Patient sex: M
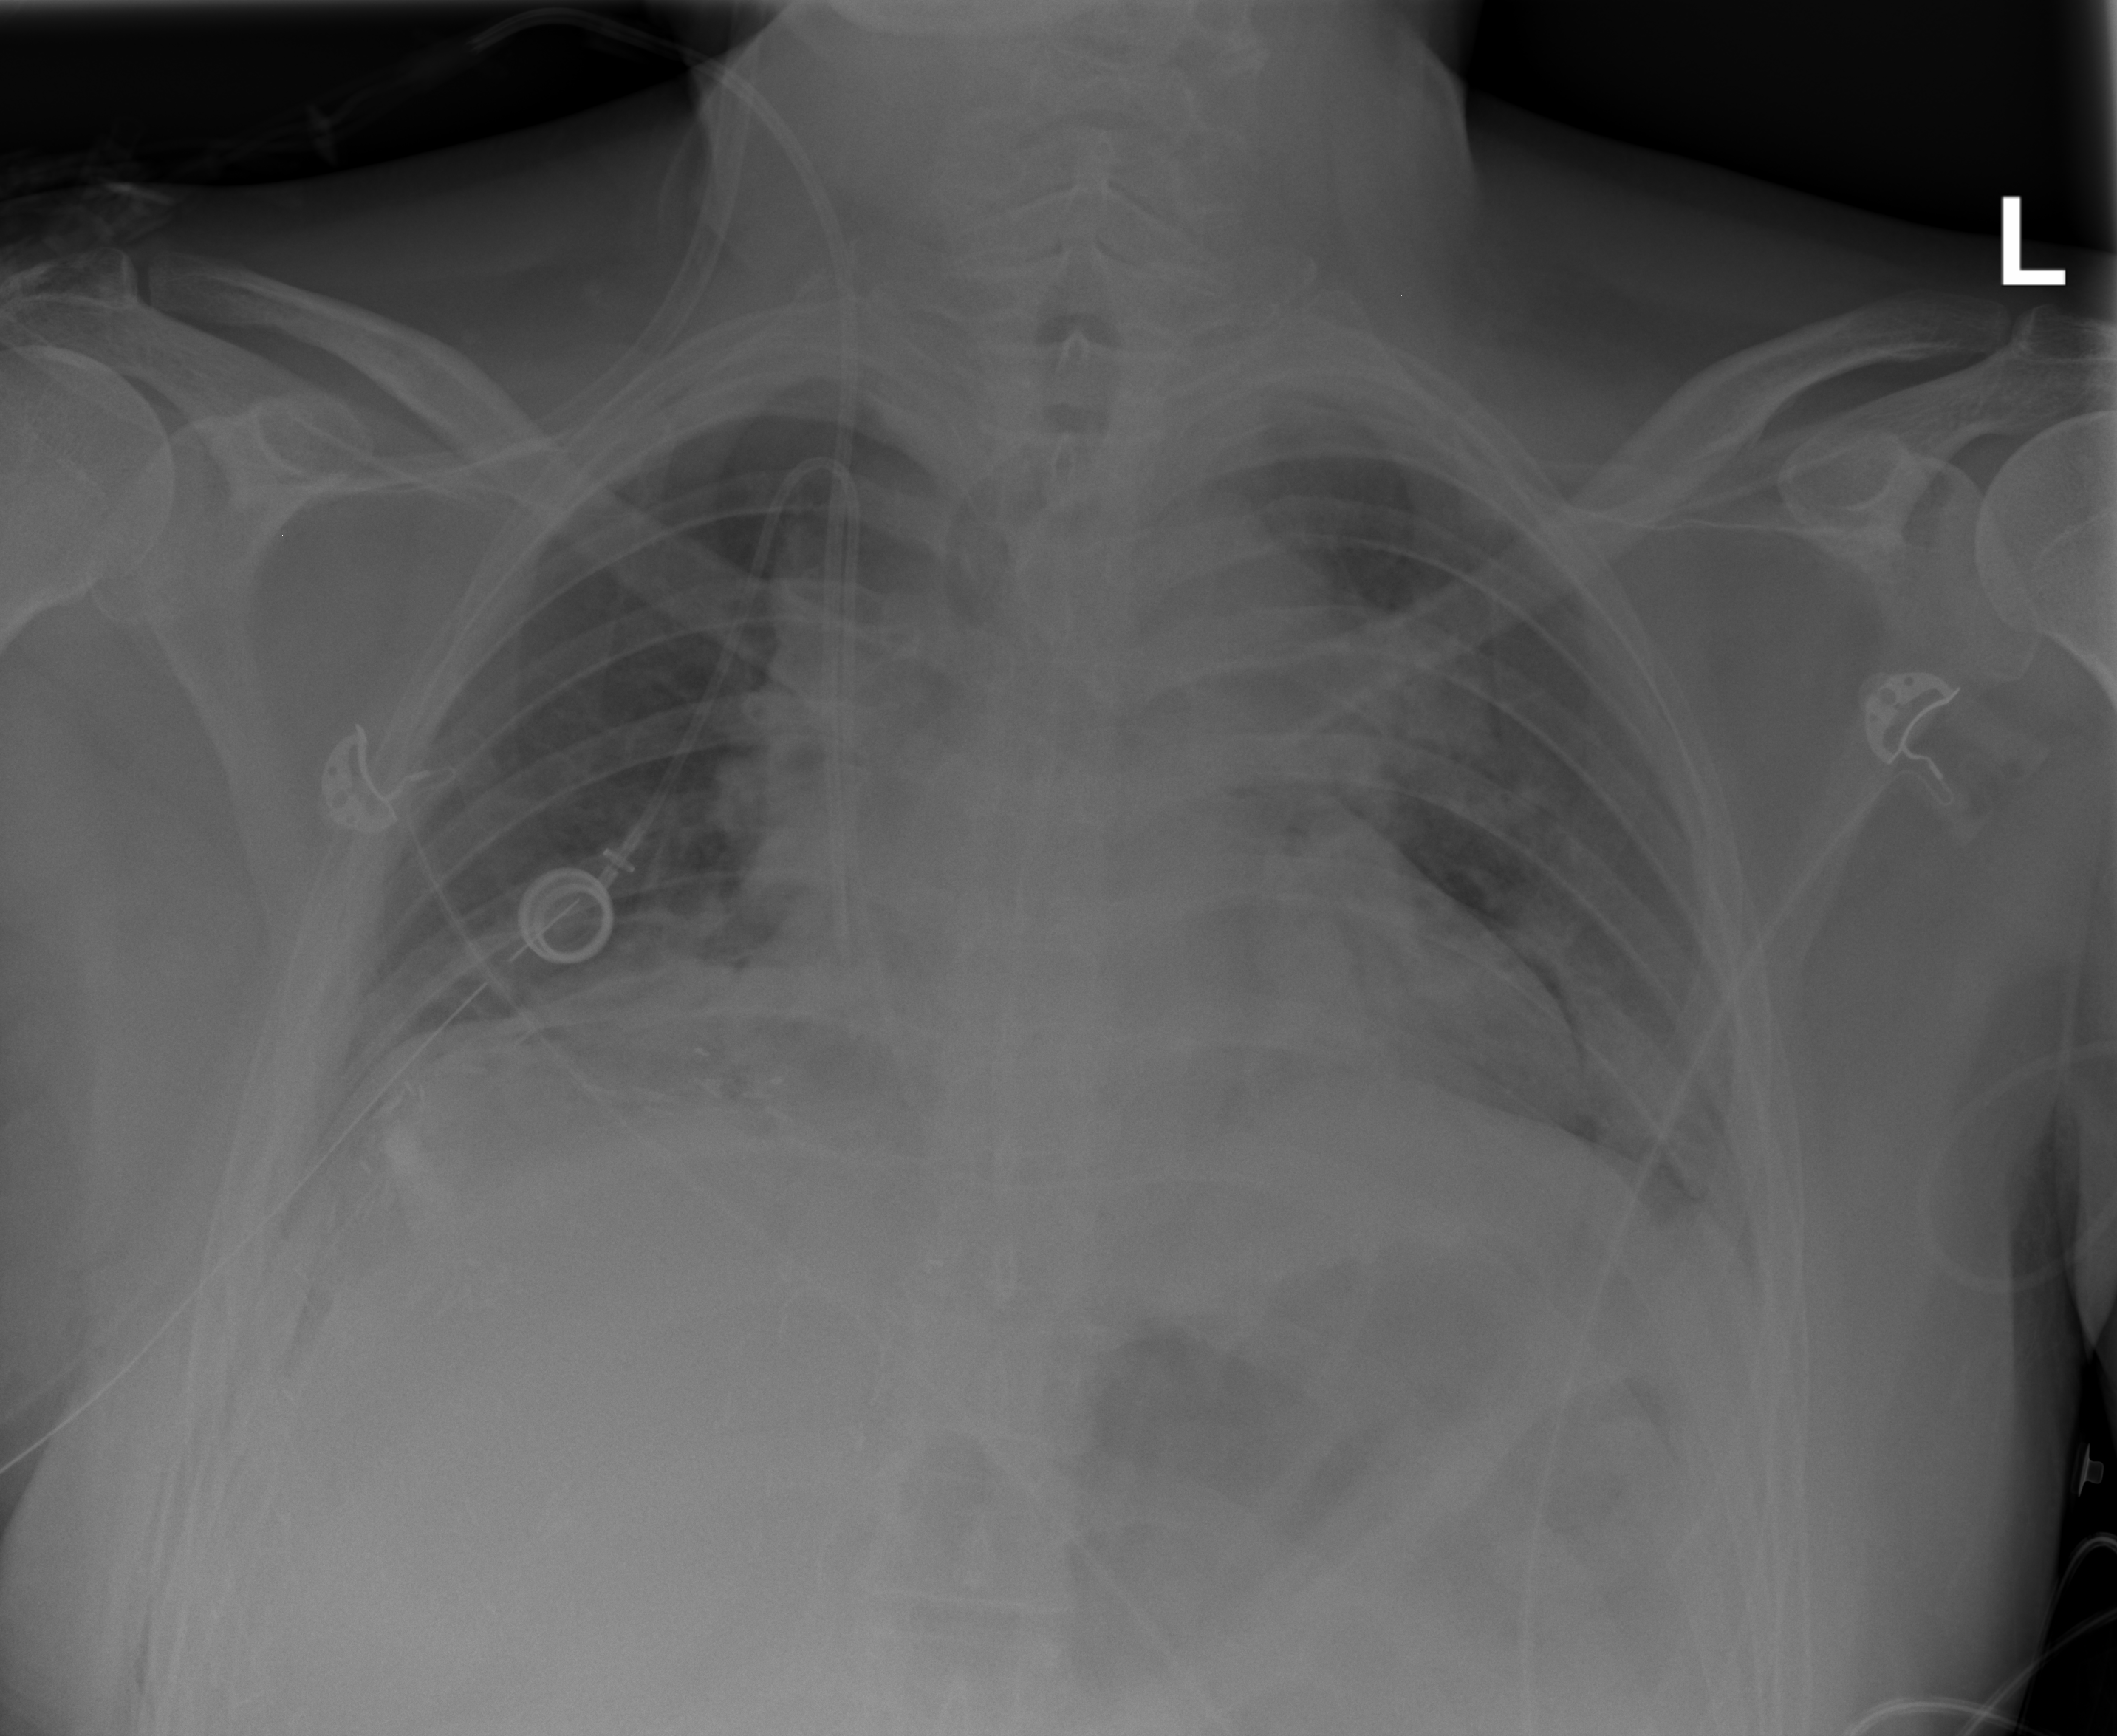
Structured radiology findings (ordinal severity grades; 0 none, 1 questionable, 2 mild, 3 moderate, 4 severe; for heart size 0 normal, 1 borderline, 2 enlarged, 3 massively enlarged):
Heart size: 0
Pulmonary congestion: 2
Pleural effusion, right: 0
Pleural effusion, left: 0
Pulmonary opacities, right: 2
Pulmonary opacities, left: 2
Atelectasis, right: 2
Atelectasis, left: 2